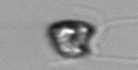
Label: Pyramimonas_longicauda